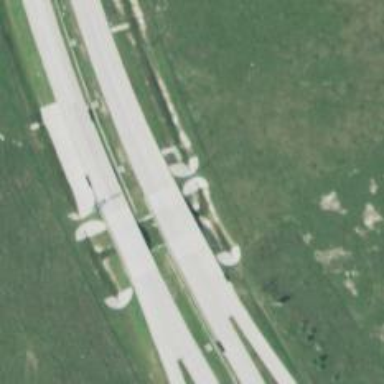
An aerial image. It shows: Motorway bridge.